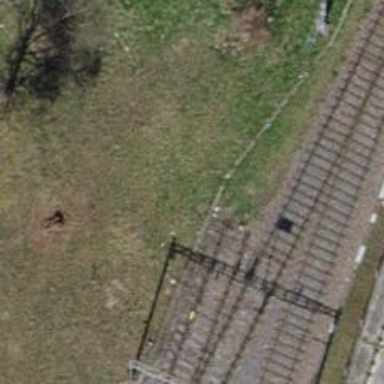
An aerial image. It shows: Single-track electrified railway yard with contact line electrification.